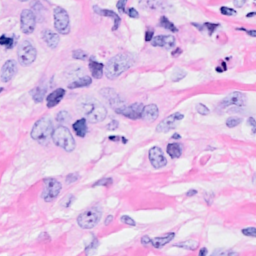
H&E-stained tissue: Breast